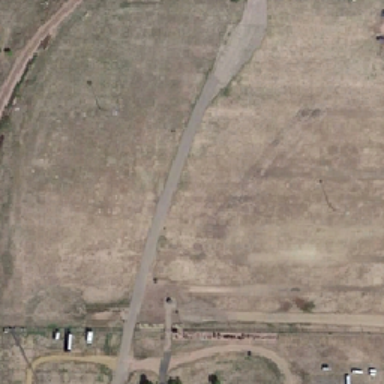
Three cars were parked on the bare leaking ground .